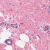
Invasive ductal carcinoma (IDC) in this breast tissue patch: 0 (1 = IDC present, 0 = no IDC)